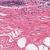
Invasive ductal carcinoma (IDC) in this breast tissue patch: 0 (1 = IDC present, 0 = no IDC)